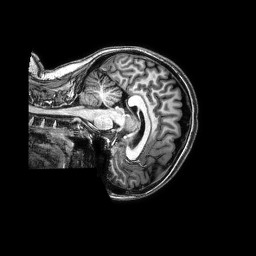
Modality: T1w
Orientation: sagittal
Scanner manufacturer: philips
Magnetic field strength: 3 T
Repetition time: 0.008 s
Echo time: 0.003566 s